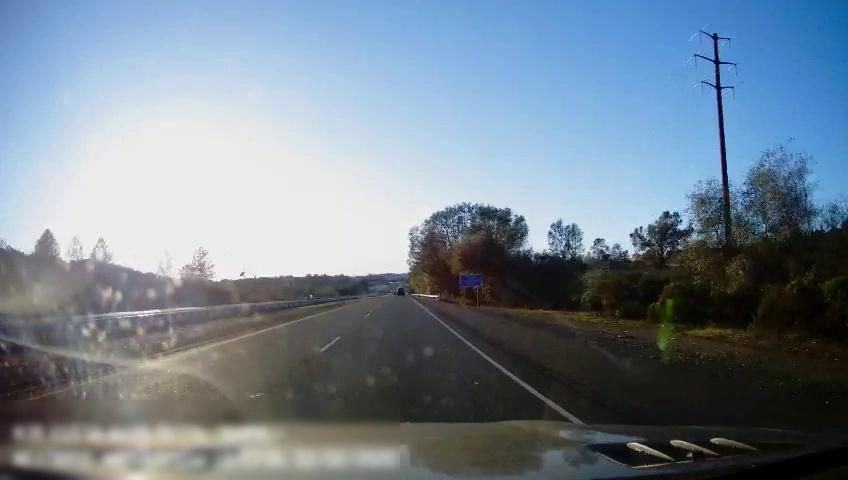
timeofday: Day
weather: Sunny
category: Drivable Space
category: Drivable Space
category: Lanes | Current Lane
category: Lanes | Current Lane
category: Lanes | Alternate Lane
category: Traffic | Signs